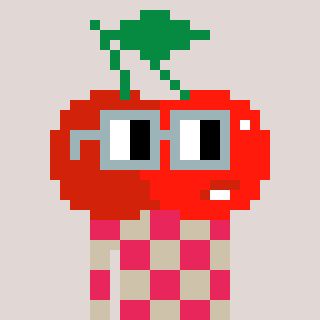
a pixel art character with square dark gray glasses, a cherry-shaped head and a bege-colored body on a warm background